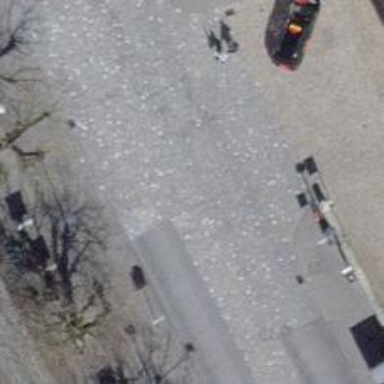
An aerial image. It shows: Living street paved with flattened cobblestones.